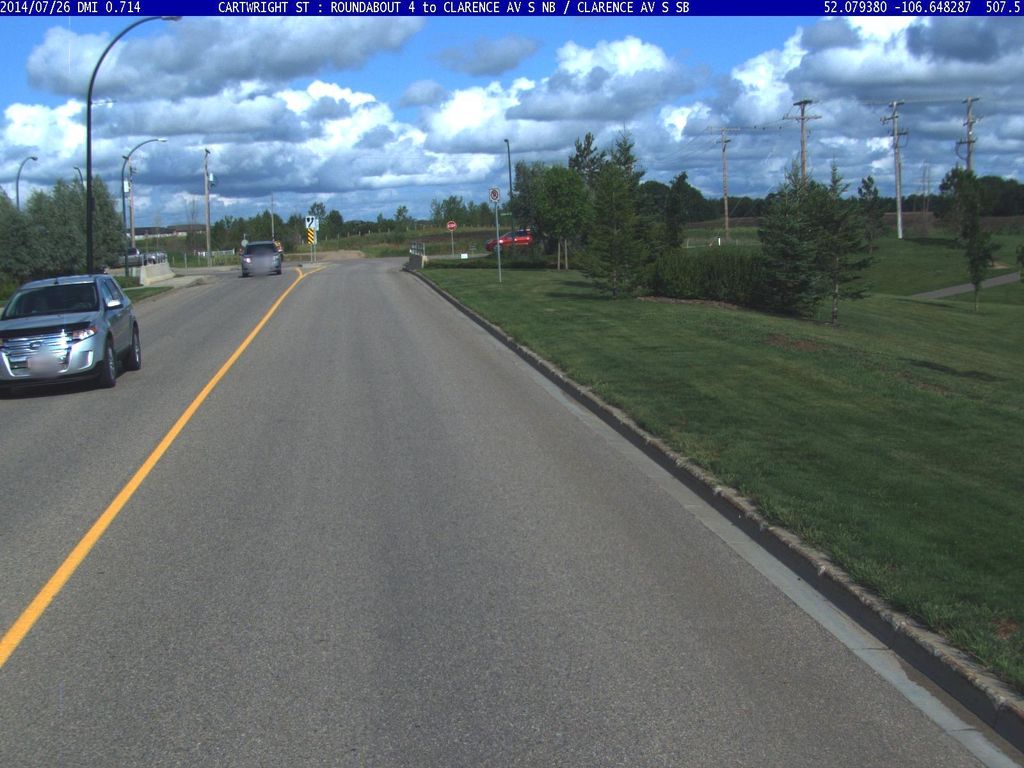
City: saskatoon